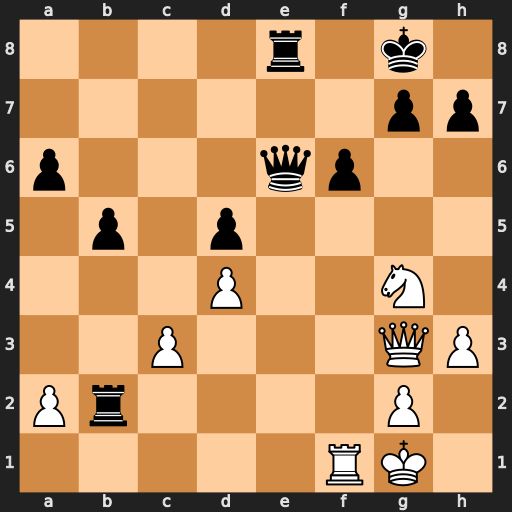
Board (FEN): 4r1k1/6pp/p3qp2/1p1p4/3P2N1/2P3QP/Pr4P1/5RK1
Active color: w
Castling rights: -
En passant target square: -
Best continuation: Nxf6+ Kh8 Nxe8